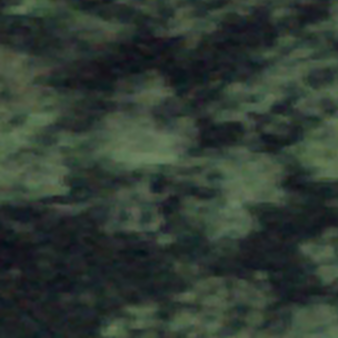
Label: other